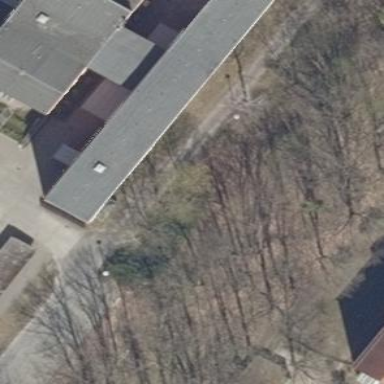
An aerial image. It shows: School building with flat roof.